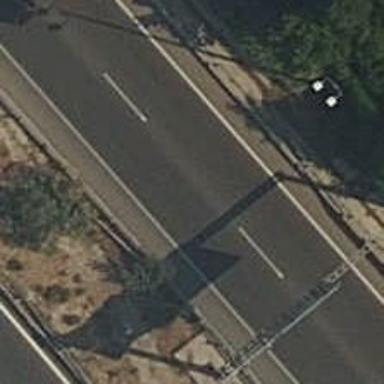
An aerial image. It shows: Motorway link.